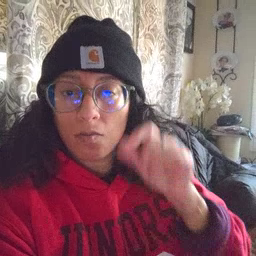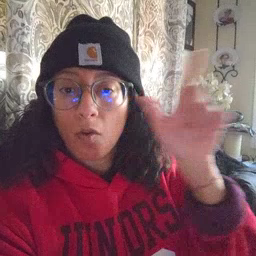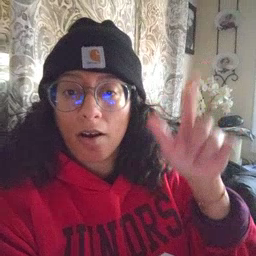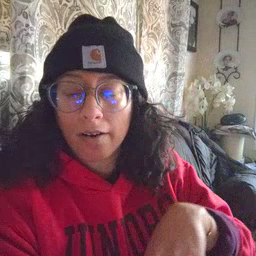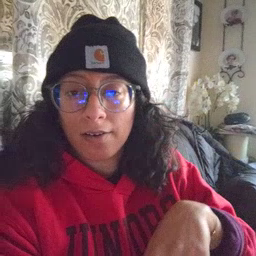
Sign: wake